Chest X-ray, PA view. Patient: 46 years old, sex M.
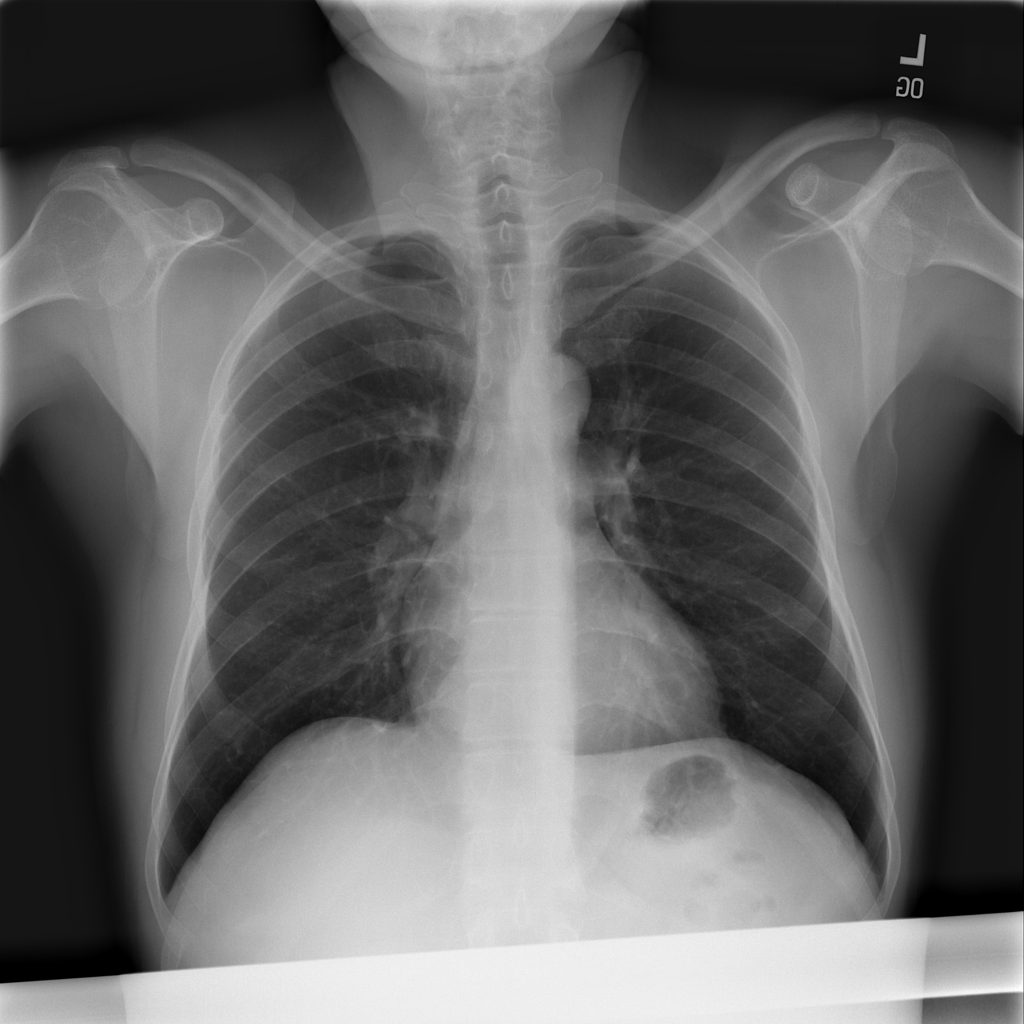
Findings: No Finding